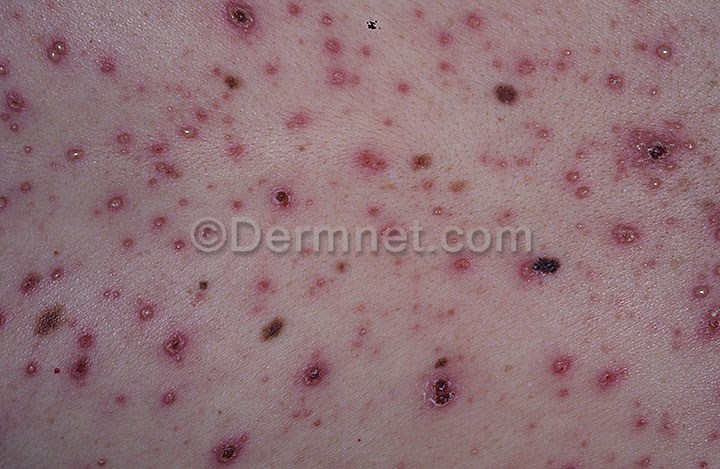
Disease: Warts Molluscum and other Viral Infections